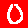
Digit: 0